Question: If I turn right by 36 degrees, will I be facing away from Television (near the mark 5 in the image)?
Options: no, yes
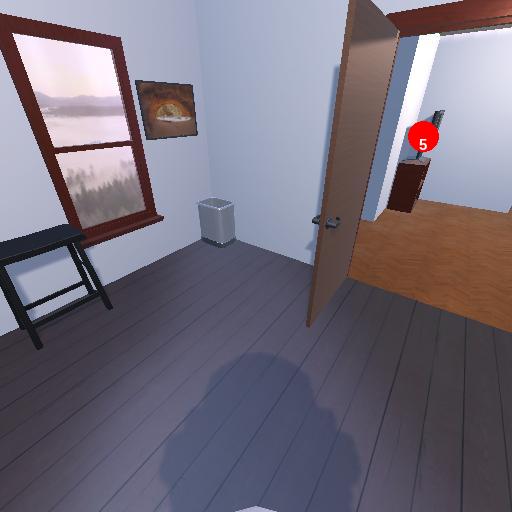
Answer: no